Question: I'm developing a iPhone app using PhoneGap. In the app there is a page contains only one textarea for user's input. As there is no other input field on this page, I want to hide the toolbar above the keyboard to give user more free space. Is there any way to do so? using javascript

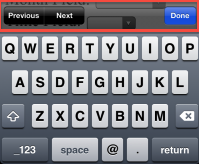
Answer: I don't know whether this is directly possible with phonegap API but you can change this behavior with native code by writing a PhoneGap plugin to do that.
Refer below links for more detail (they are not exact but will give you the required detail):
<URL>
<URL>